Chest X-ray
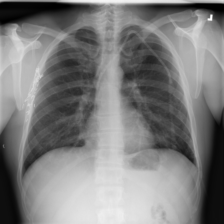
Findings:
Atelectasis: negative
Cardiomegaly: negative
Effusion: negative
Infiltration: negative
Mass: negative
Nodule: negative
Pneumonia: negative
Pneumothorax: negative
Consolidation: negative
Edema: negative
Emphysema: negative
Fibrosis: negative
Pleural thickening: negative
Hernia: negative